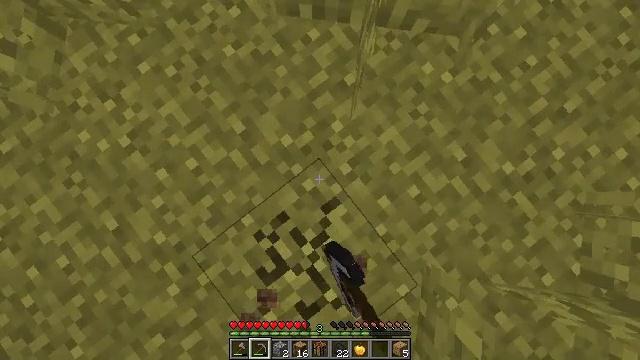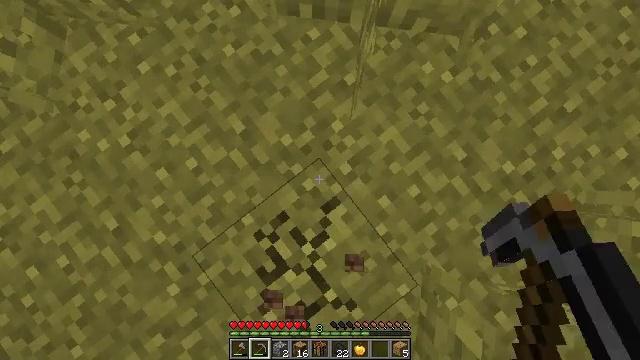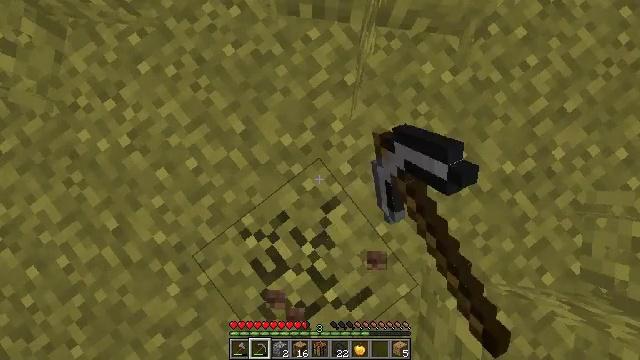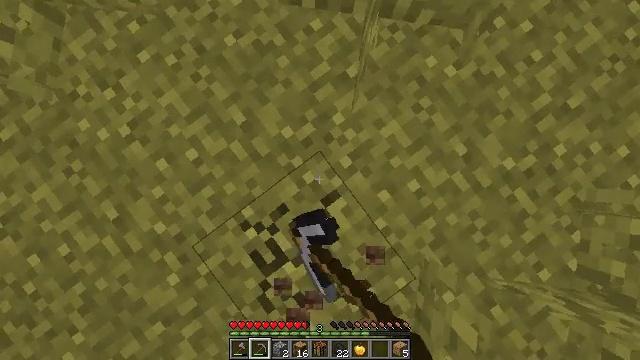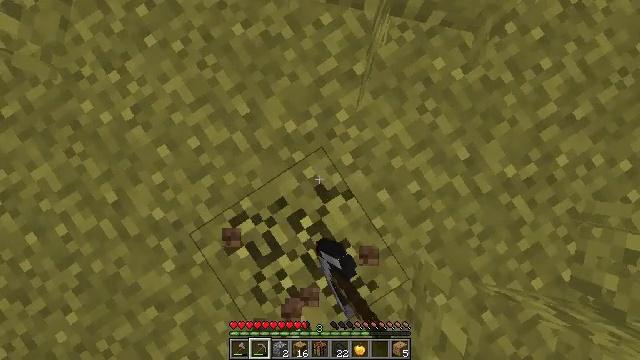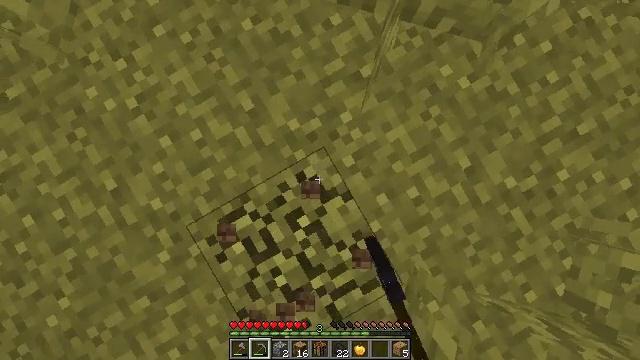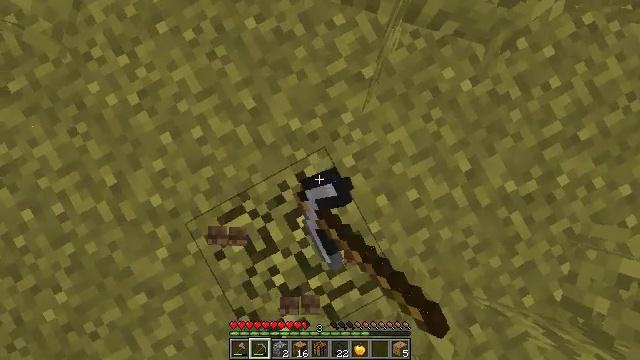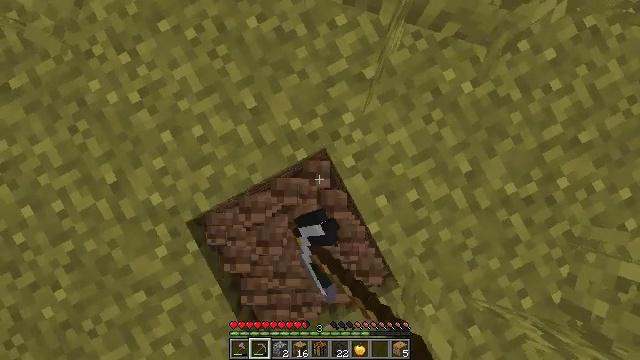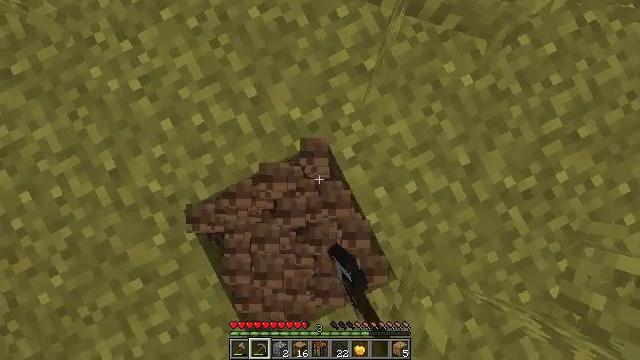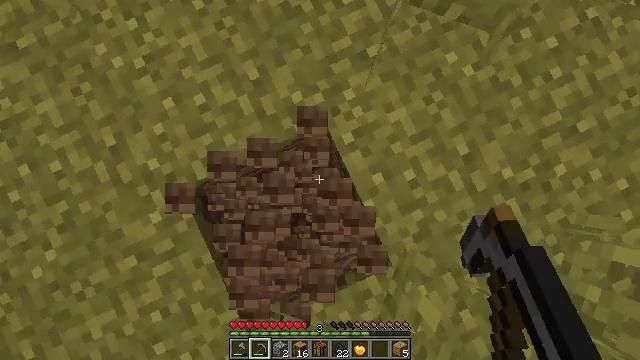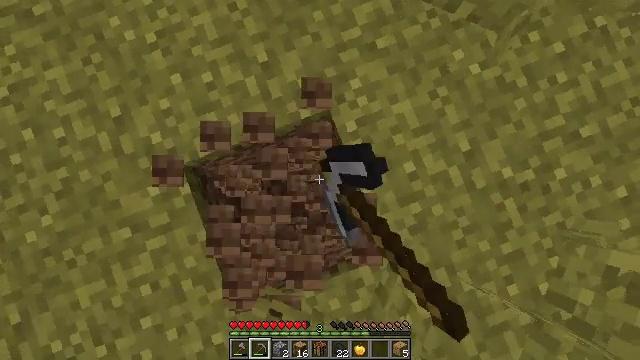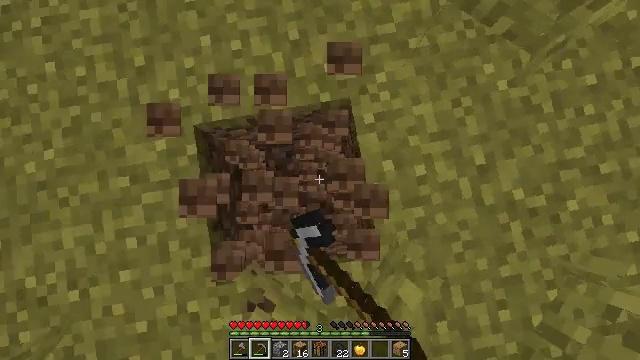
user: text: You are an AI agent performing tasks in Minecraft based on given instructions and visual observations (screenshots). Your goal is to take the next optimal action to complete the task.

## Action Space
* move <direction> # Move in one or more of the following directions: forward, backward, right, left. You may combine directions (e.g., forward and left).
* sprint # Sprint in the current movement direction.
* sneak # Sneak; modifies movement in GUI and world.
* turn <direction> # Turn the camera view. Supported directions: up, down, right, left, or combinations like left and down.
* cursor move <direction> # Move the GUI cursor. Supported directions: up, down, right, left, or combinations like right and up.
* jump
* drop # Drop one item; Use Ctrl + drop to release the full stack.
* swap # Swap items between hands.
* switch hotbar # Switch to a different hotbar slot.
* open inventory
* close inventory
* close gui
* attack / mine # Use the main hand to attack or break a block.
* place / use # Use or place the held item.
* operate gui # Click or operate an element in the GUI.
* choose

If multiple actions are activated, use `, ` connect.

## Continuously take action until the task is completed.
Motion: motion action
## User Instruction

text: Gather grass block for landscaping.
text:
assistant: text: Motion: attack / mine
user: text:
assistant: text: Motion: attack / mine
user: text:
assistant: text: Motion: turn down, attack / mine
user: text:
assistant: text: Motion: turn left and down, attack / mine
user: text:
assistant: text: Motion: turn left and down, attack / mine
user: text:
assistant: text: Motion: turn left and down, attack / mine
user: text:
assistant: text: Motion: attack / mine
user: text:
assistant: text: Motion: move back, attack / mine
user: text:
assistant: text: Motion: move back, turn left, attack / mine
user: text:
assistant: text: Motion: move back, turn left and up, attack / mine
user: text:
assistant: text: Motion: turn left and up, attack / mine
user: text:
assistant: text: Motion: attack / mine